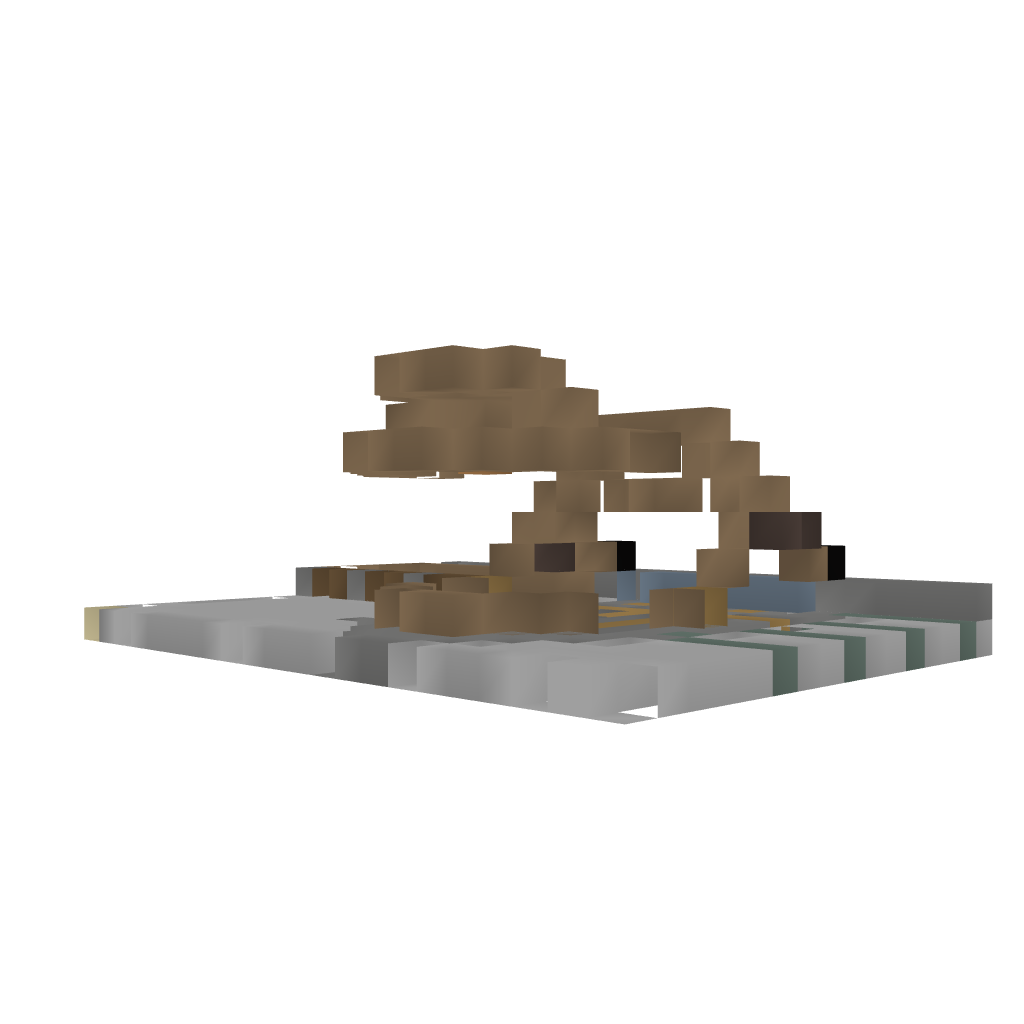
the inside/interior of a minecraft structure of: cool boat dock